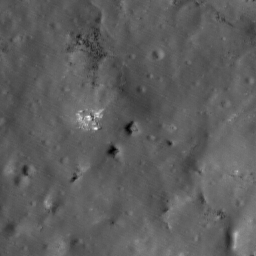
Pit: Lalande 5a
Host crater: Lalande
Host type: impact_melt
Lunar coordinates: latitude -4.341, longitude 351.423